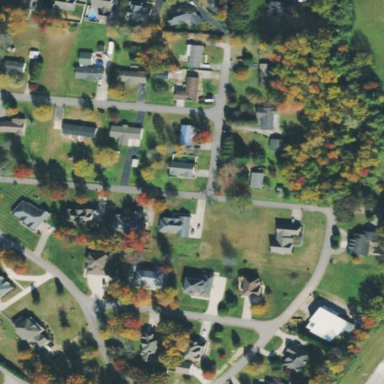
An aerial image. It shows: Residential area composed of single-family homes.